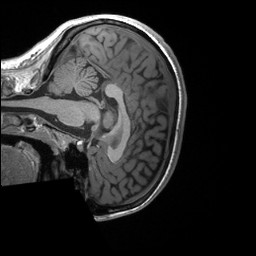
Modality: T1w
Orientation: sagittal
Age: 32
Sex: female
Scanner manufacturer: siemens
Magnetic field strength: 3 T
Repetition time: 2.4 s
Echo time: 0.00224 s